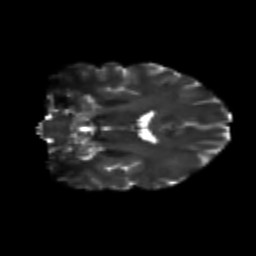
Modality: T2w
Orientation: coronal
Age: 24
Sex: female
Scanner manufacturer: siemens
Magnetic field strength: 3 T
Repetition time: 3.5 s
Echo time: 0.125 s